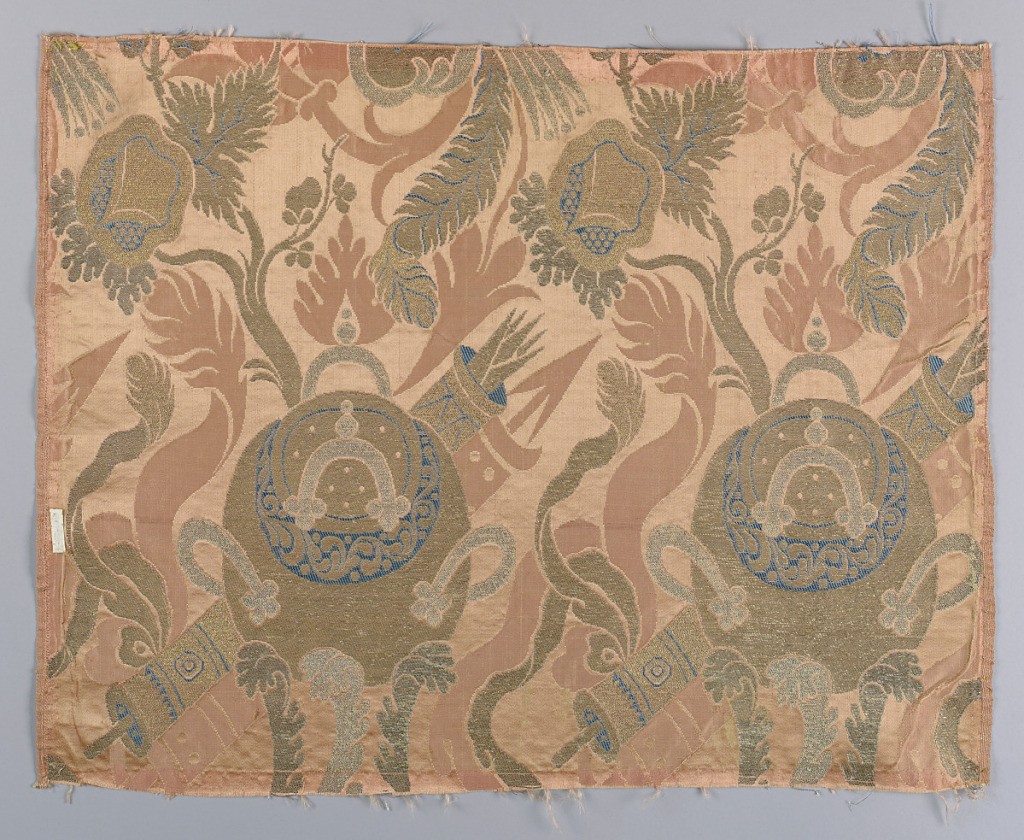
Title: Textile
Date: late 17th–early 18th century
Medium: silk, metallic yarns Technique: warp-faced satin weave with supplementary weft (damask patterning)
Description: Coral colored damask fragment brocaded with blue silk and metallic yarns. Design in the ‘Bizarre' style shows a pattern of a large round pot superimposed on a long diagonal cylinder with elongated leaf shapes. Both selvages present.